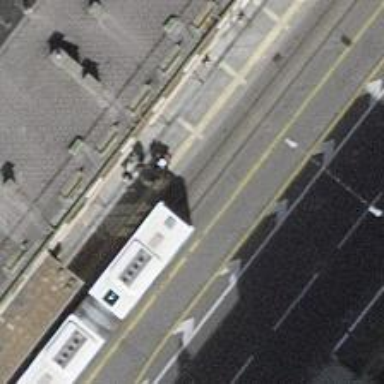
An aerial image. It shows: Bus stop with tram facilities. The stop includes tram stop position for public transport.